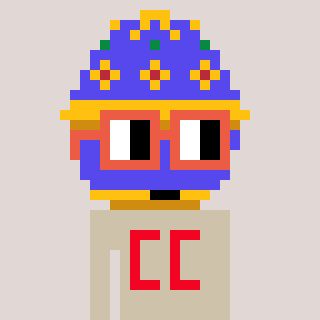
a pixel art character with square orange glasses, a faberge-shaped head and a bege-colored body on a warm background